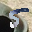
Label: 5